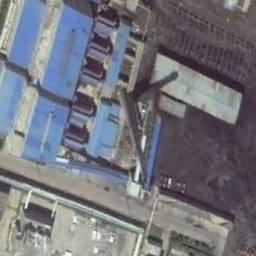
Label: thermal_power_station